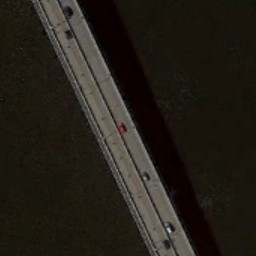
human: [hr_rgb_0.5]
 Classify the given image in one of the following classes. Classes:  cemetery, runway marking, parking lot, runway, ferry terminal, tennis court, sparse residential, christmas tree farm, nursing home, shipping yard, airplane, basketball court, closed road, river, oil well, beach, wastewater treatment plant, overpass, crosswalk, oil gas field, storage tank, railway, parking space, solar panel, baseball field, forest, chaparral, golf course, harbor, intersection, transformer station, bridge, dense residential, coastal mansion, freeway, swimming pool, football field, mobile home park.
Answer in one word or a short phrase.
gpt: bridge